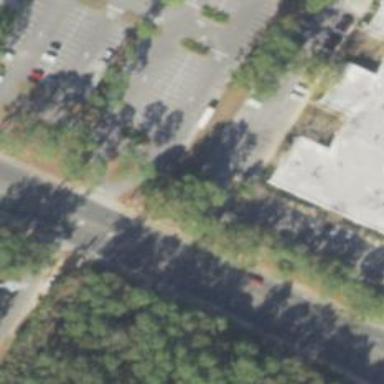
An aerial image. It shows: Parking space.